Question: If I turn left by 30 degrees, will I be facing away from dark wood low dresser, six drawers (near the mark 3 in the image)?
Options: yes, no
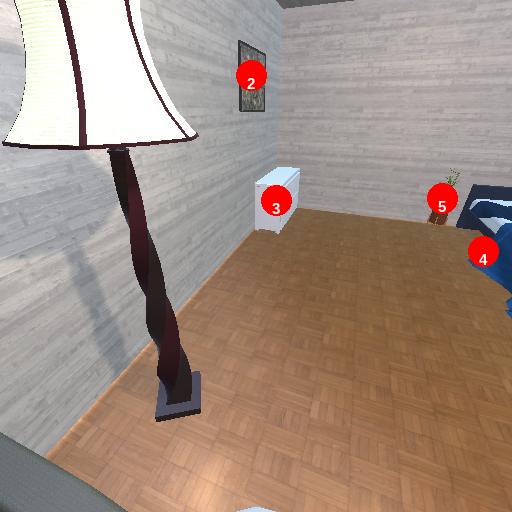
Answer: yes